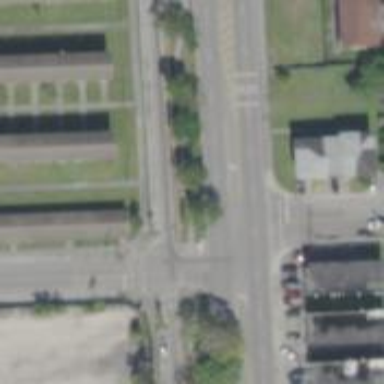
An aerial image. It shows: Road with stop sign.